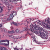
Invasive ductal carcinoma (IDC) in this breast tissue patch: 1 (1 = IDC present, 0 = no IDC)